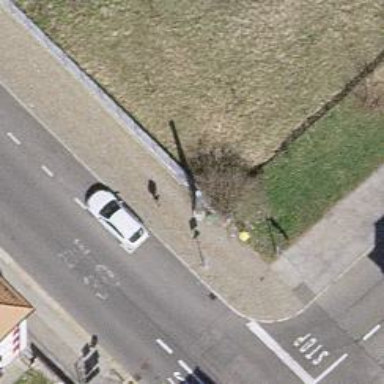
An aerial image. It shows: Post box.